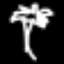
Label: palm tree